Question: I have been trying to create a email form for my website using AWS Lambda, and SES.
I followed the instructions provided in the <URL> by AWS. The instructions for adding destinations and creating a link between the mailFwd and the destinations are not provided by the article.
Also, there is a part of the article which mentions adding a code snippet under the policy so that SES can access the lambda function. I can't find where the policy section is.

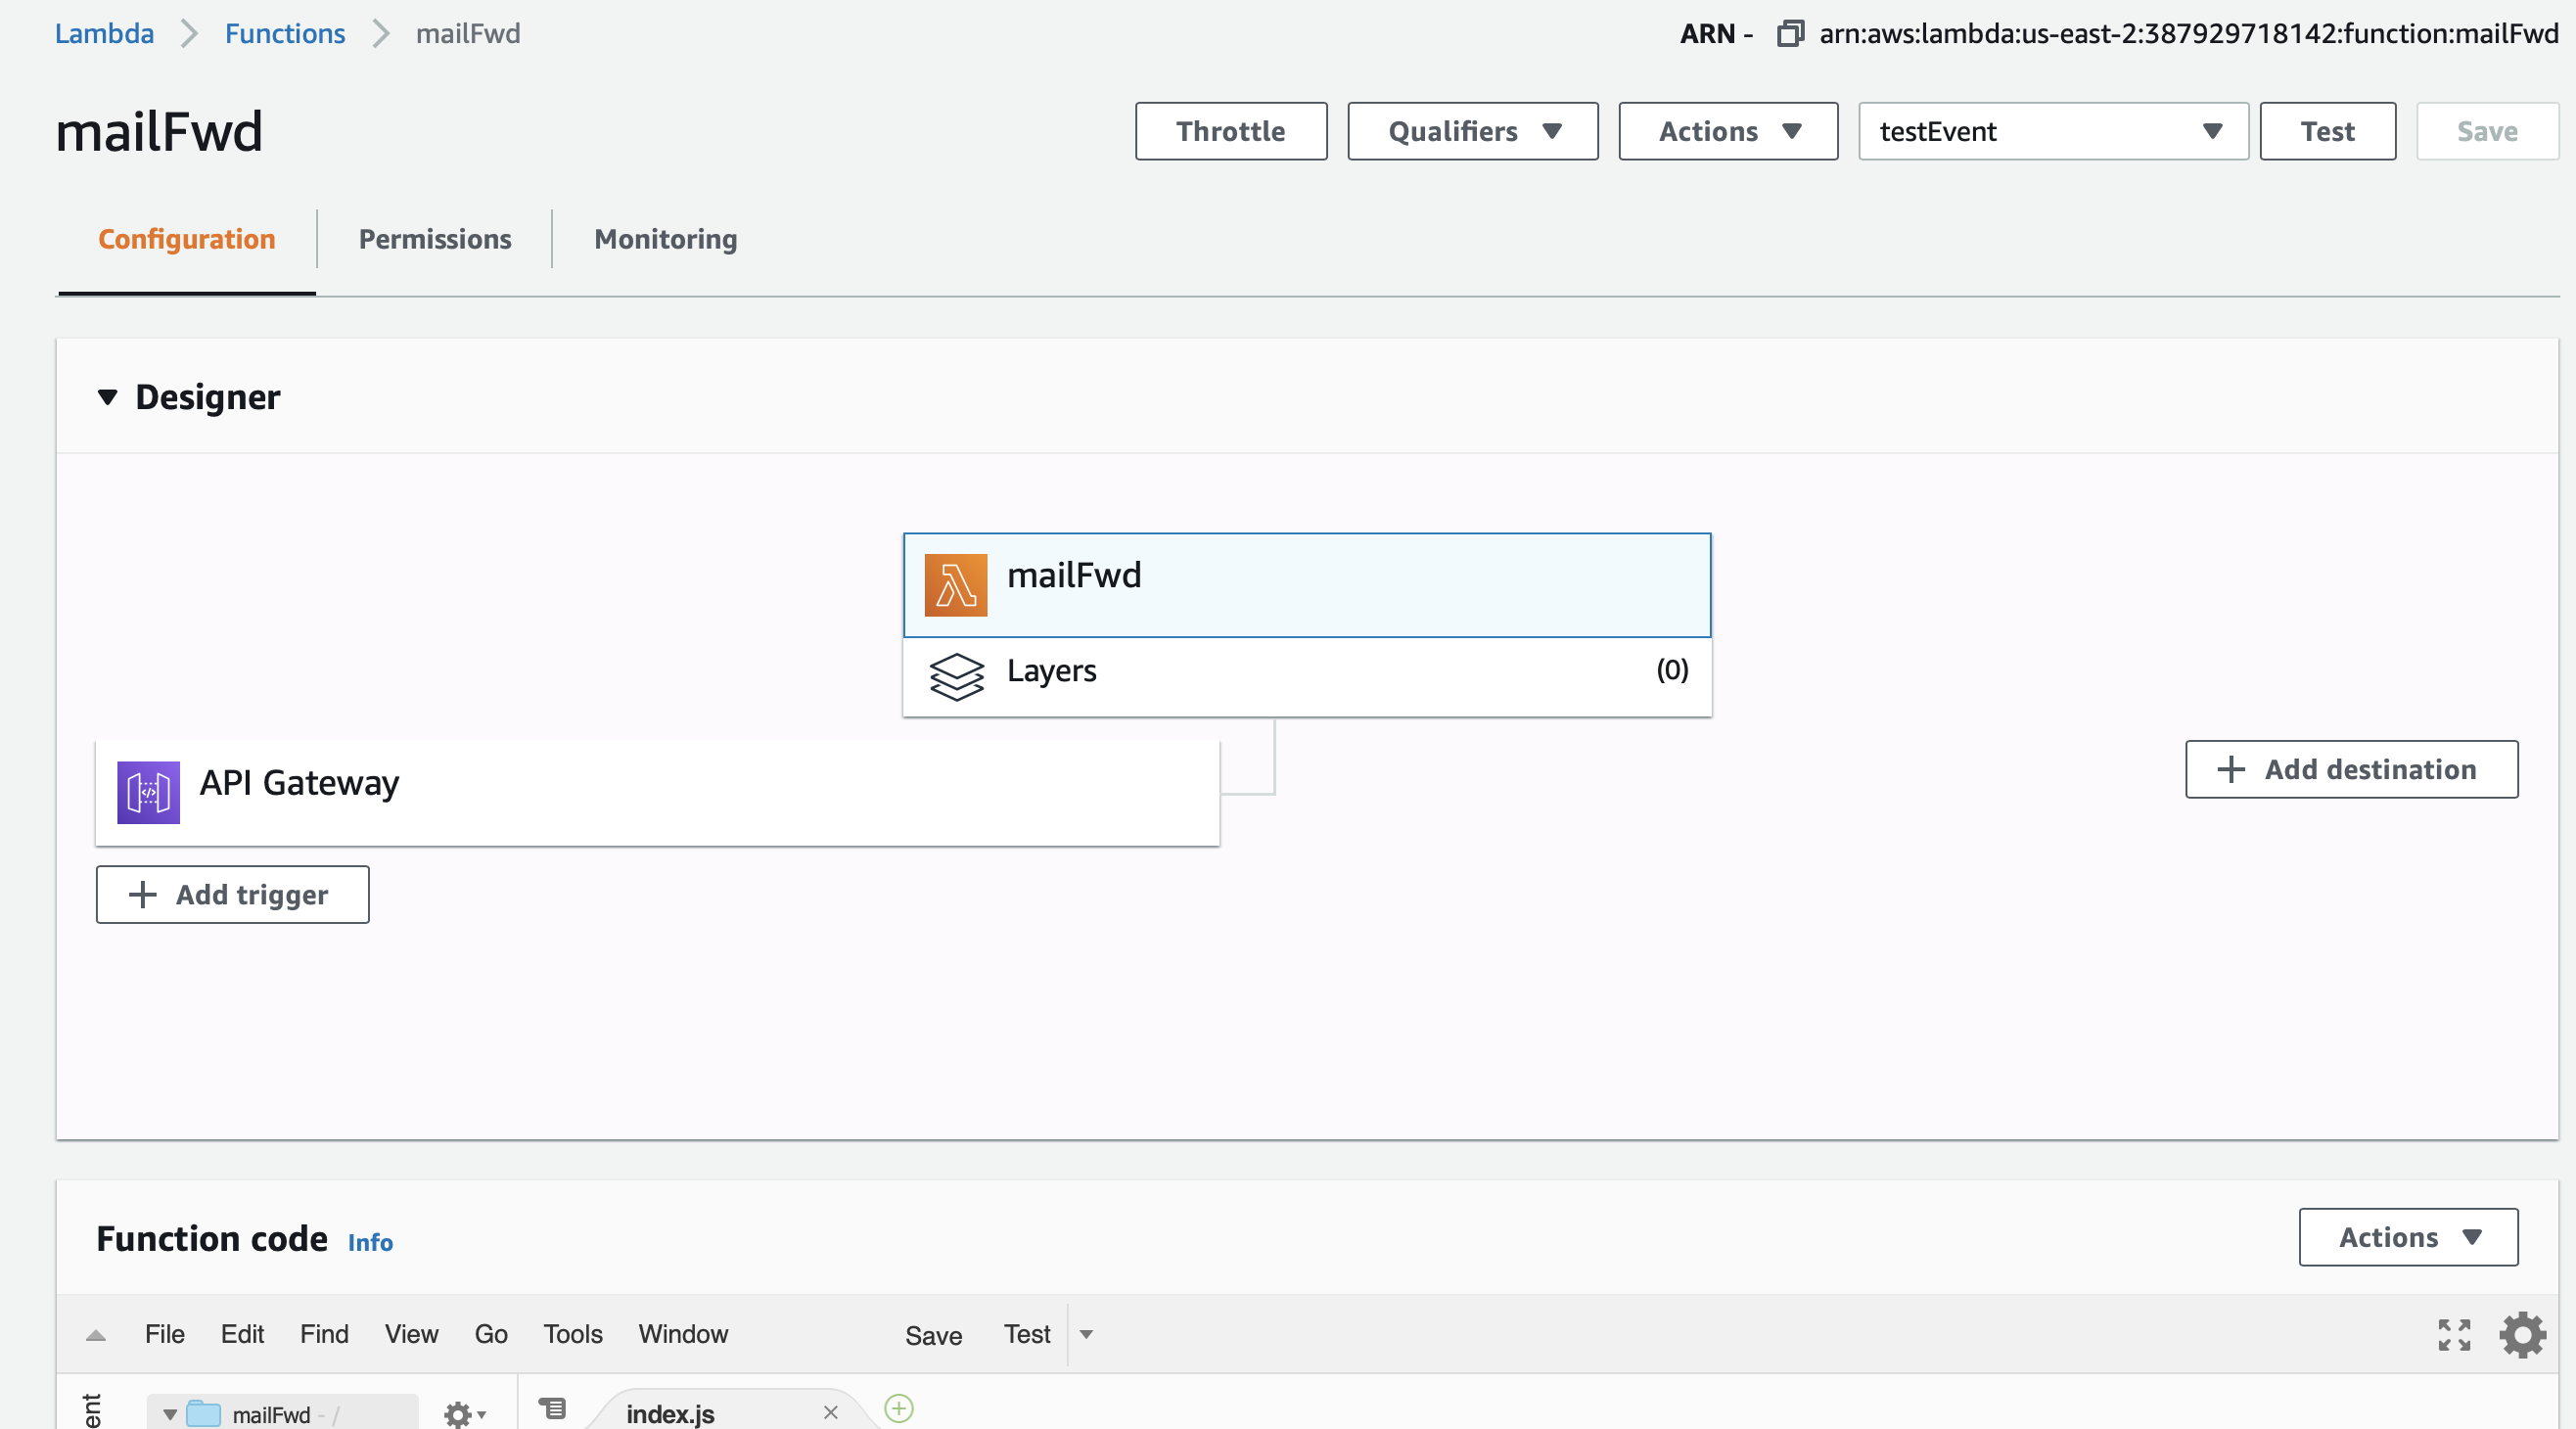
Answer: The application flow looks like this:
'''
JavaScript / HTML -> API Gateway -> AWS Lambda Function mailfwd -> SES
'''
This means, your frontend sends an HTTP request to the API Gateway which forwards an HTTP event to your Lambda function and your Lambda function processes the mail data from the HTTP event and forwards it to SES.
To avoid any confusion: SES is neither calling nor accessing your Lambda function, it's only the other way around. In order to allow the Lambda function to call SES and send a mail, you have to copy the IAM policy from the blog post (the policy about 'ses:SendMail') to the policy of your Lambda function's IAM role. (I admit that the blog post's wording is a bit confusing here).
Besides that, you don't need to create any links between the services. You only need to tell API Gateway which Lambda function to call if an HTTP request comes in. In this case you choose the 'mailfwd' function as mentioned in the article:
>
1. Select your newly-created resource and choose "create method." Choose a POST. Here, you will choose our AWS Lambda Function. To do this, select "mailfwd" from the drop down.